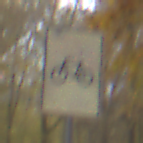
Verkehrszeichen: RadverkehrOhnePfeilsymbol
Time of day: MorningAfternoon
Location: Outdoor (Nature)
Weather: Overcast
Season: Autumn
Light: Natural